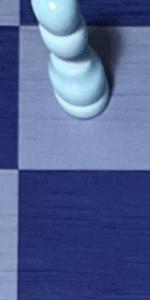
Label: Empty